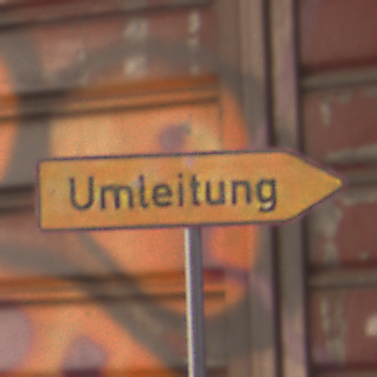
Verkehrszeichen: UmleitungswegweiserRechtsweisend
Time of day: MorningAfternoon
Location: Outdoor (Urban)
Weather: Clear
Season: NotSpecified
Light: Natural